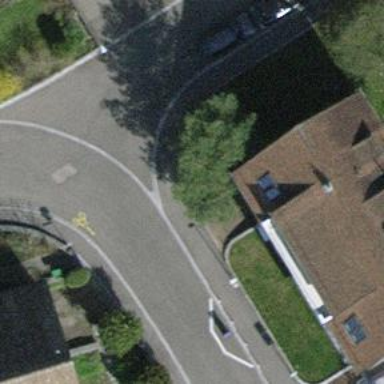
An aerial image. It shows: Residential road with asphalt surface. There is opposite cycleway.